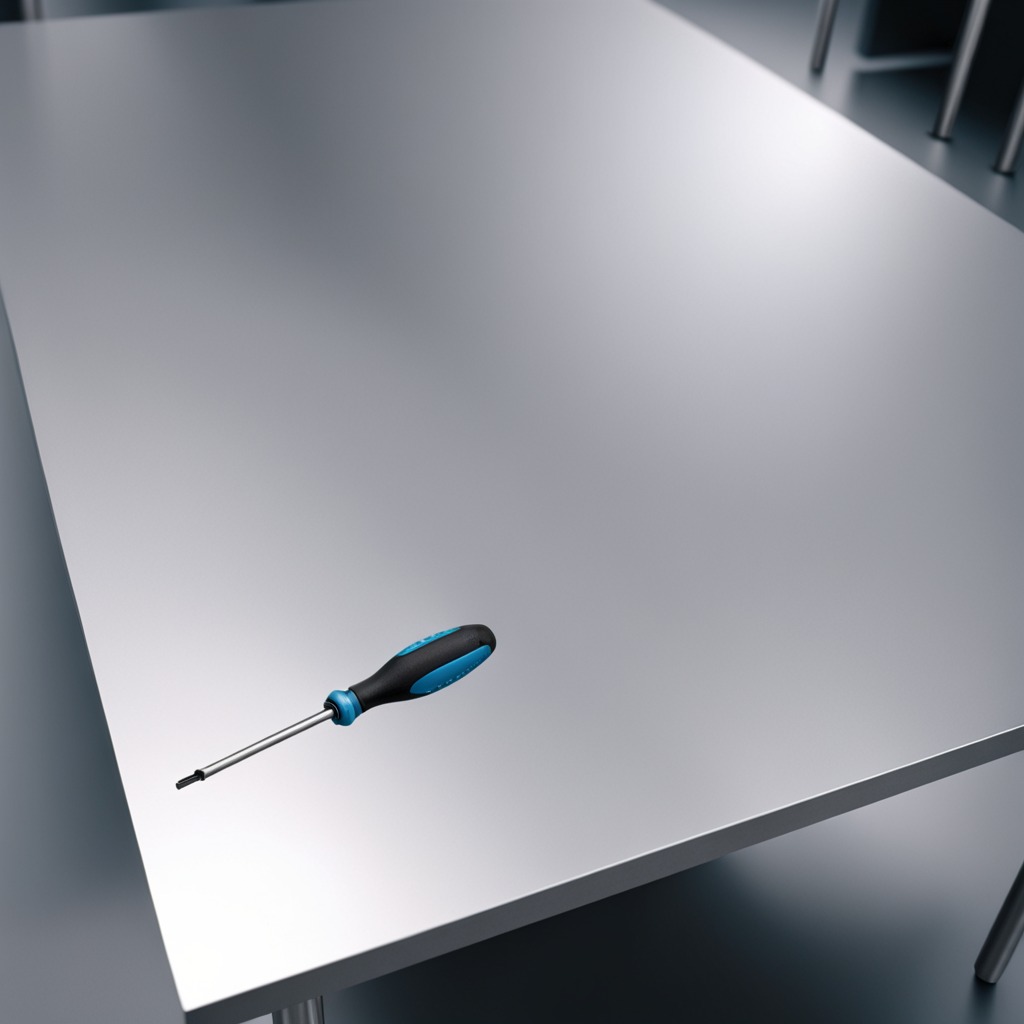
A screwdriver is lying on the stainless steel table in a high-end prototyping lab.